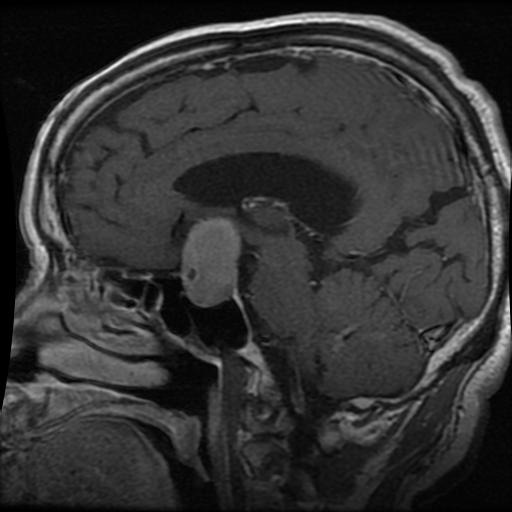
Label: pituitary